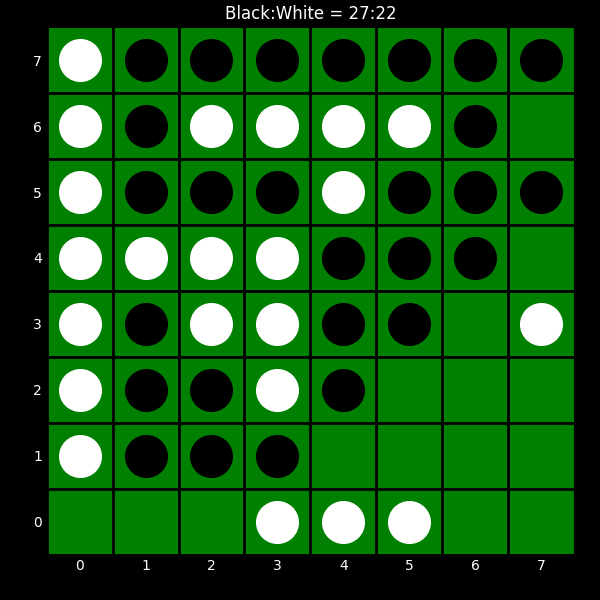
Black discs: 27
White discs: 22